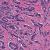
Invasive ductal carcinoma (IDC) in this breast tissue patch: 1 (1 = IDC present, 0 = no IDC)